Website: apple-inc
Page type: payment
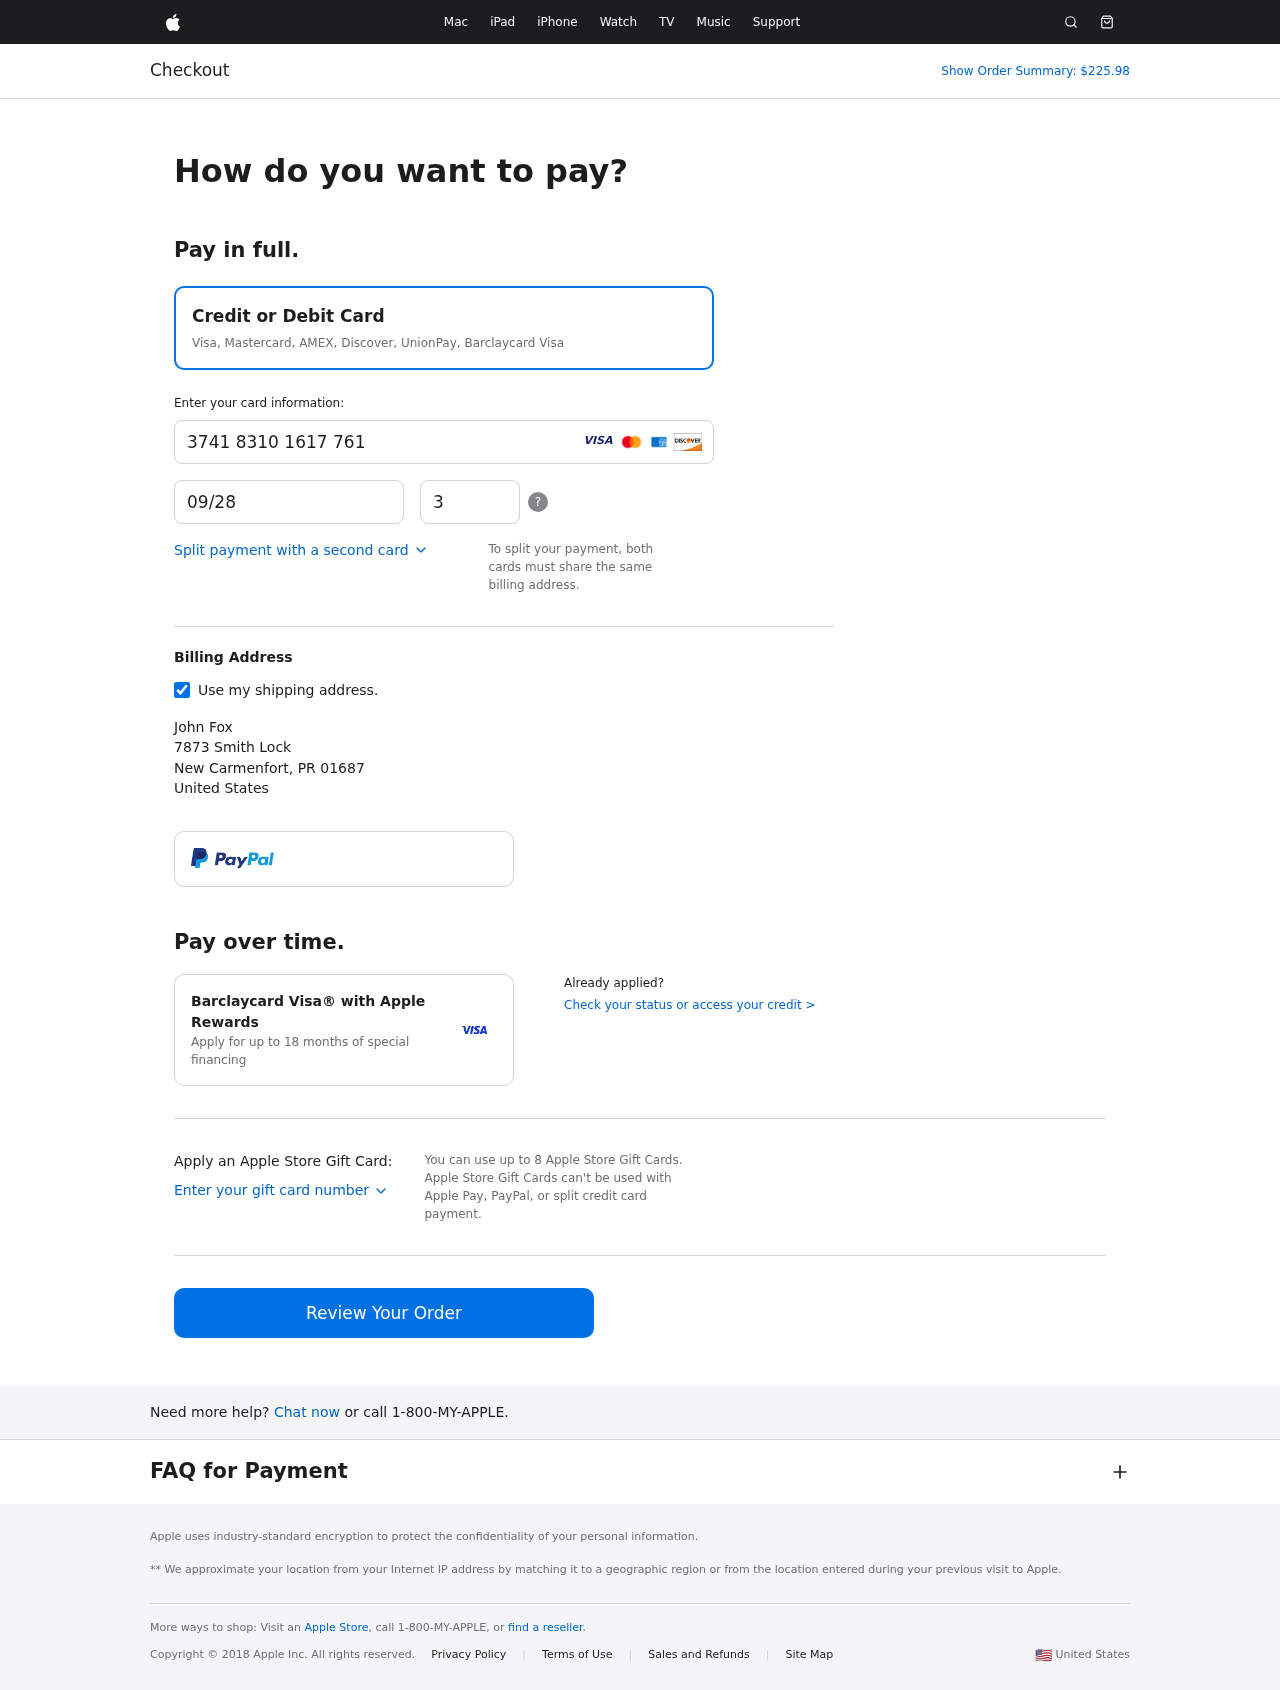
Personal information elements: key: PII_CARD_CVV
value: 3667
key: PII_CARD_EXPIRY
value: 09/28
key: PII_CARD_NUMBER
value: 3741 8310 1617 761
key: PII_CITY
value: New Carmenfort
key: PII_COUNTRY
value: United States
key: PII_FULLNAME
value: John Fox
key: PII_POSTCODE
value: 01687
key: PII_STATE_ABBR
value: PR
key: PII_STREET
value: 7873 Smith Lock
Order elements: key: ORDER_TOTAL
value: Show Order Summary: $225.98